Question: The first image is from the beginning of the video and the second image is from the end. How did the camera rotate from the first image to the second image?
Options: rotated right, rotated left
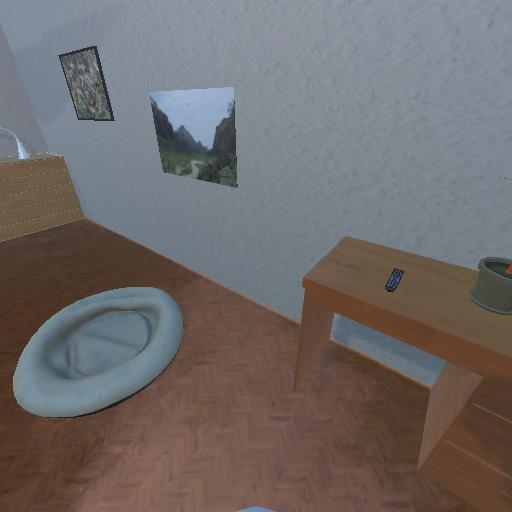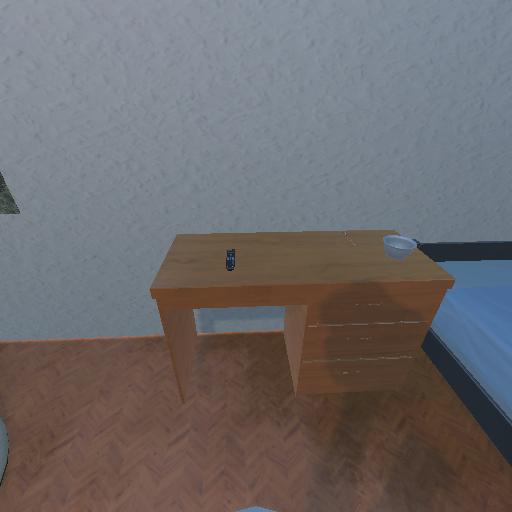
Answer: rotated right